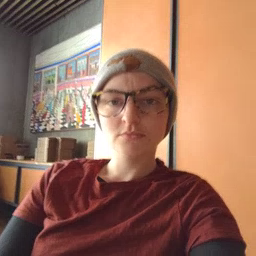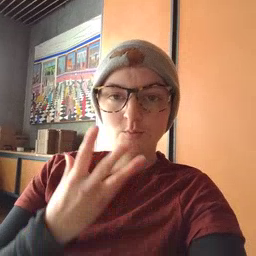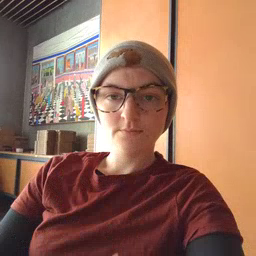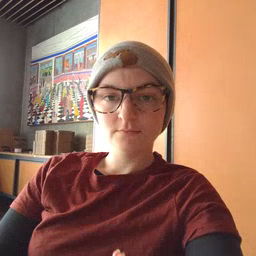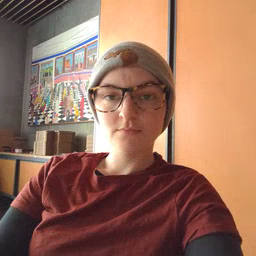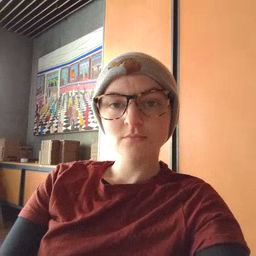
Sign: wet